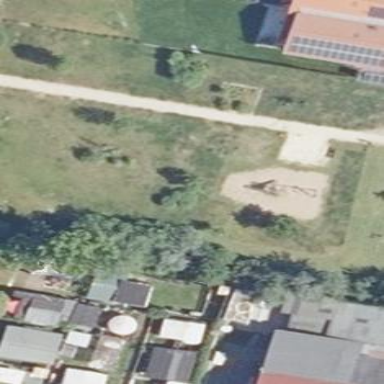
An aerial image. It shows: Playground area for leisure land.